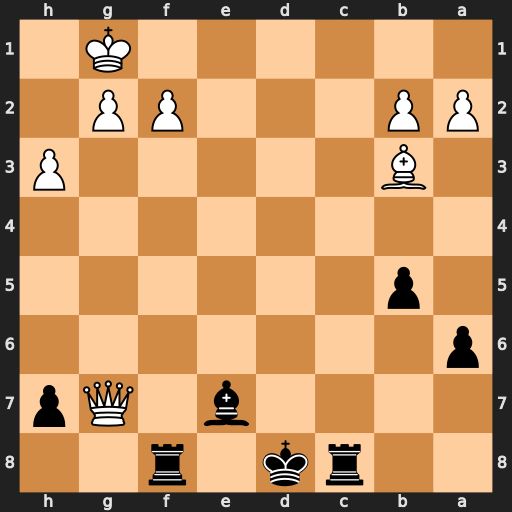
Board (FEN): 2rk1r2/4b1Qp/p7/1p6/8/1B5P/PP3PP1/6K1
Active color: b
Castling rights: -
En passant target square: -
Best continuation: Rc1+ Kh2 Bd6+ f4 Rxf4